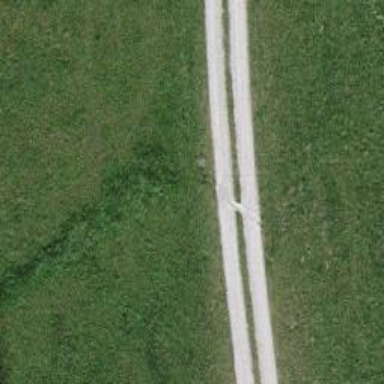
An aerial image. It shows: Track road with grade3 tracktype.